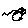
Label: fish